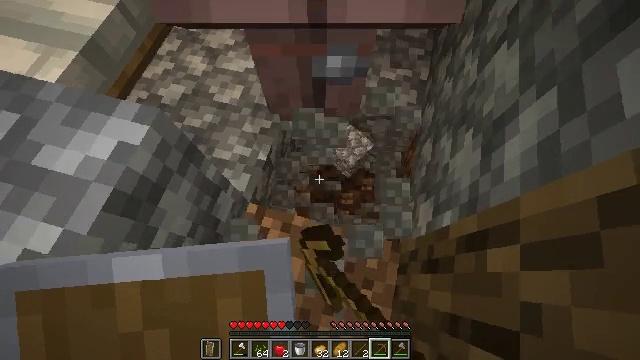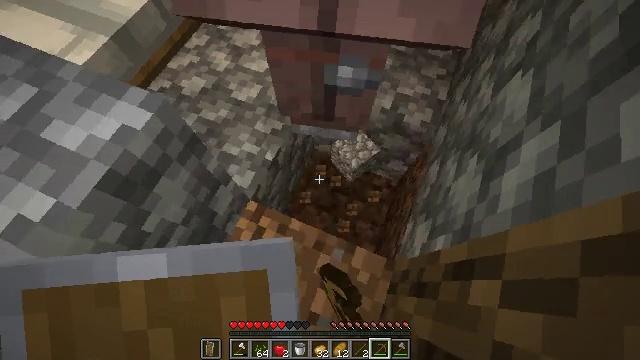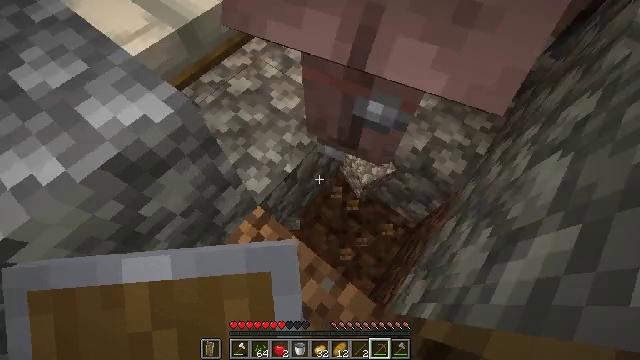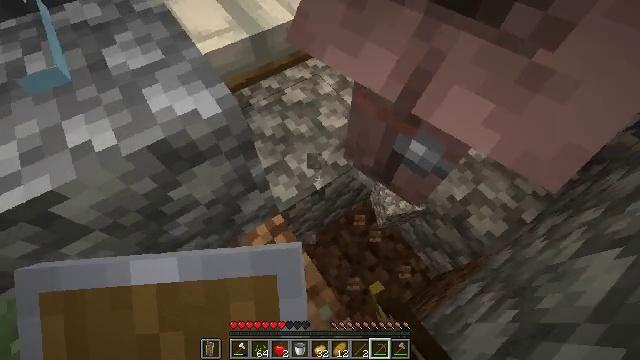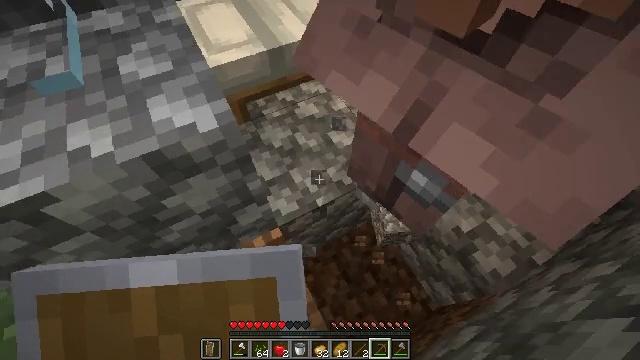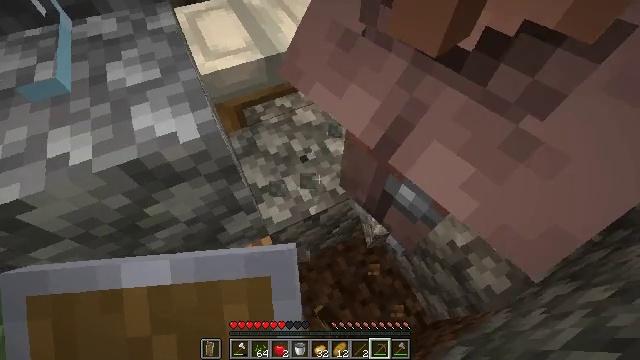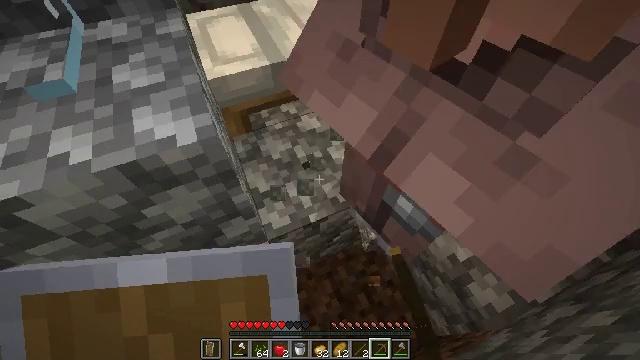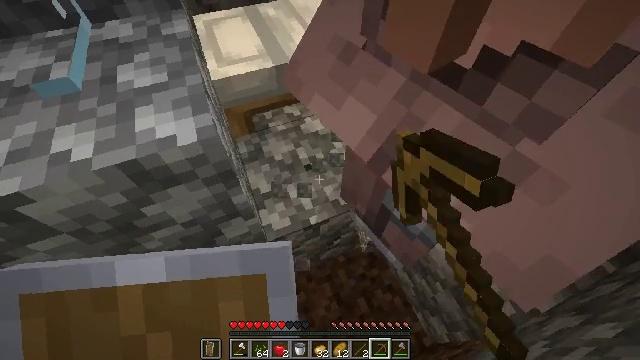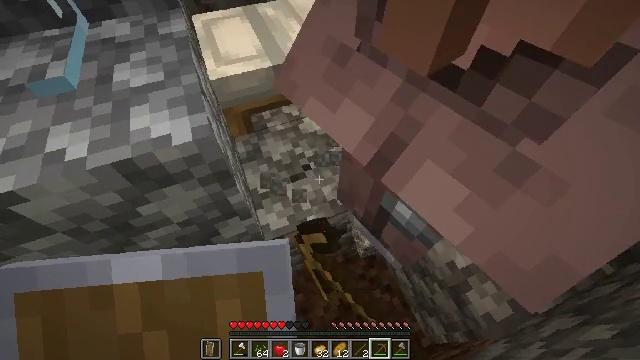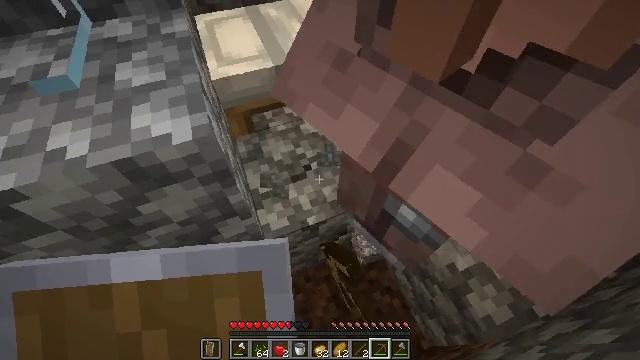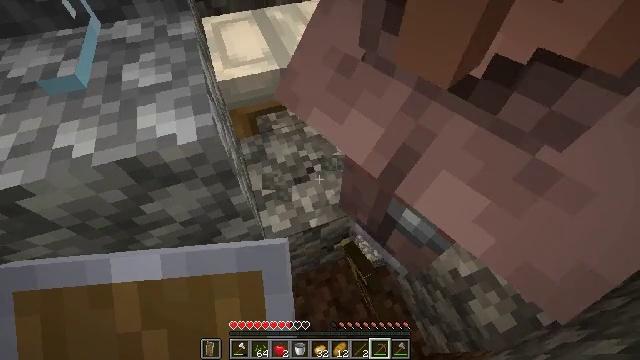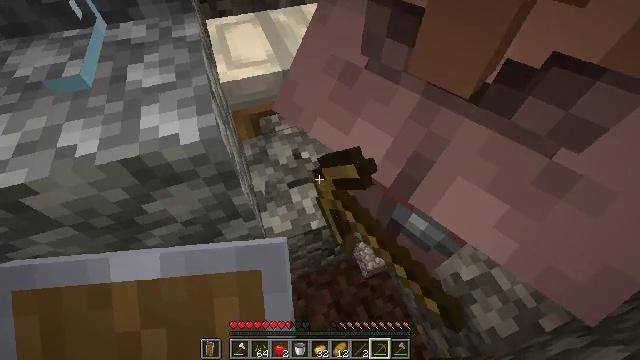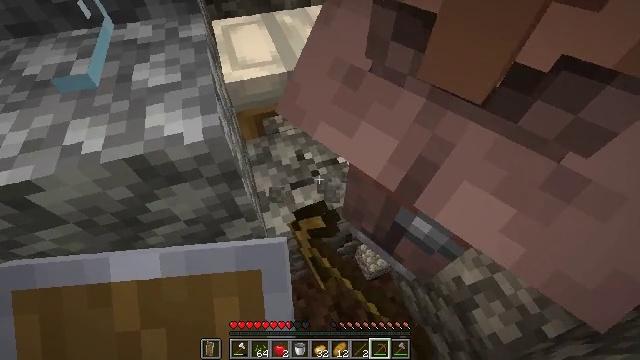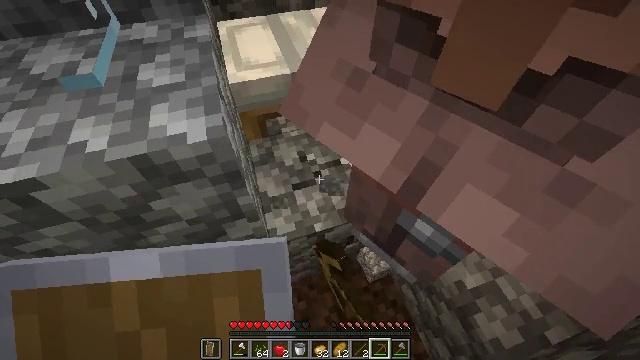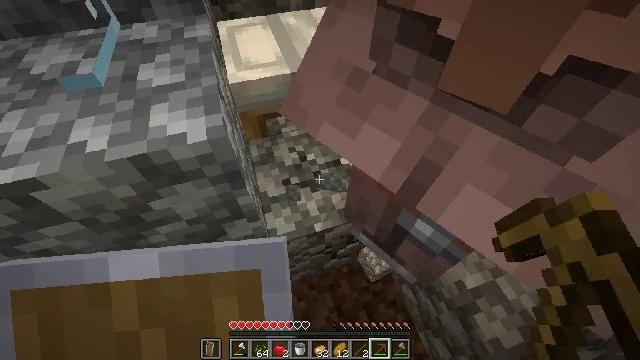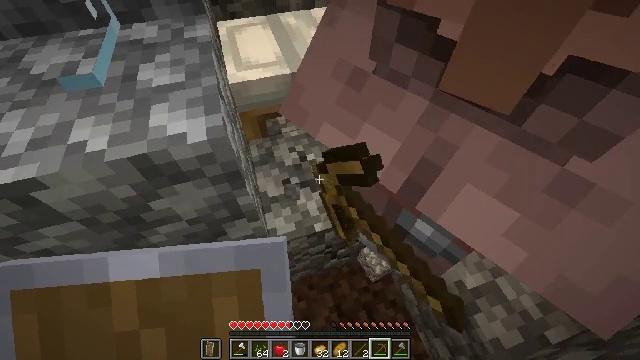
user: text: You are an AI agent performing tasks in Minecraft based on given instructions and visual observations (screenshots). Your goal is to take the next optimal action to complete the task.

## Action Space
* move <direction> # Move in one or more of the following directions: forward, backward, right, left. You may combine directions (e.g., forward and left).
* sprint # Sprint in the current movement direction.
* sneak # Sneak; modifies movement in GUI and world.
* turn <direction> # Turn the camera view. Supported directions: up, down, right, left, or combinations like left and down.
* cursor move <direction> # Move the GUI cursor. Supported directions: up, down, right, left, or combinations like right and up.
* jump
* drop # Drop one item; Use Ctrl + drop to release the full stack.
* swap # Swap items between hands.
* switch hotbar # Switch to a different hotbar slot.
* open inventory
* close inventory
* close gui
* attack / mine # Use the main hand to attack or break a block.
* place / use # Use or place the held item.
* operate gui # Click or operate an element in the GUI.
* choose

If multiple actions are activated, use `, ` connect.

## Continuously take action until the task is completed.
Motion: motion action
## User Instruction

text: Mine cobblestone underground.
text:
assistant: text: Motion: move right, turn left and up, attack / mine
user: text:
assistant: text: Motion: move right, turn left and up, attack / mine
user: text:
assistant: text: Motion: move right, turn left and up, attack / mine
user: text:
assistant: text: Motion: turn left and up, attack / mine
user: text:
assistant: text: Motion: turn left, attack / mine
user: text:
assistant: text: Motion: turn left and up, attack / mine
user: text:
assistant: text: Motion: turn left, attack / mine
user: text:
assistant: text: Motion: attack / mine
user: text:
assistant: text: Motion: attack / mine
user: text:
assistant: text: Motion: turn left, attack / mine
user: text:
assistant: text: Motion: attack / mine
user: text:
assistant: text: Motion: turn left, attack / mine
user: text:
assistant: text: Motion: attack / mine
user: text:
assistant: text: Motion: attack / mine
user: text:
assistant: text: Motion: attack / mine
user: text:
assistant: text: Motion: attack / mine
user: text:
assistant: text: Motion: attack / mine
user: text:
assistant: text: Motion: attack / mine
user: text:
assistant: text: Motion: turn left, attack / mine
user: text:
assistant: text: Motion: turn left, attack / mine
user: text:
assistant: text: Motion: attack / mine
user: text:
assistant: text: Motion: attack / mine
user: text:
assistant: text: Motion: attack / mine
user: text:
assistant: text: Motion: attack / mine
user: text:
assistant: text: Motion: attack / mine
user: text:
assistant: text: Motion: attack / mine
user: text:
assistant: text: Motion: attack / mine
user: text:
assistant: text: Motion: attack / mine
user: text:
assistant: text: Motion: attack / mine
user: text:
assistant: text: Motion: attack / mine